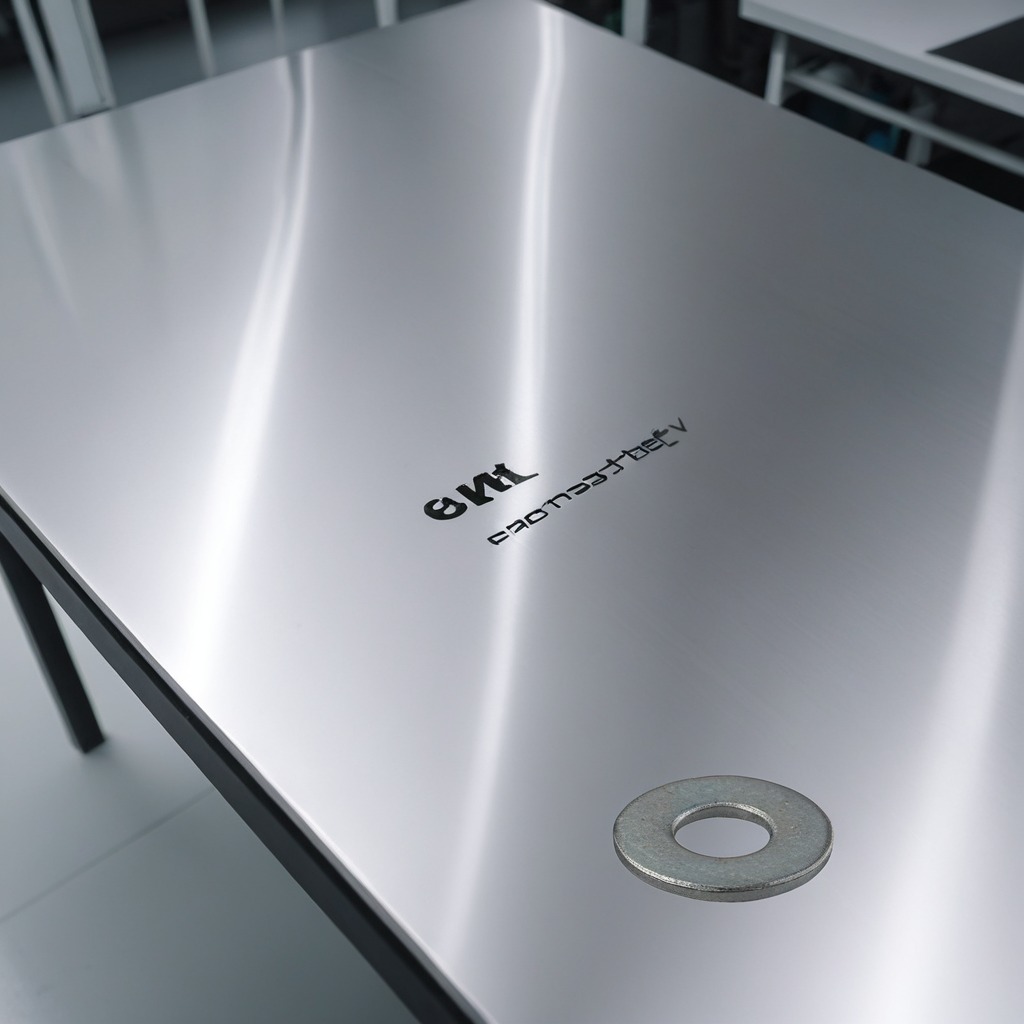
A flat metal washer lies on the stainless steel table in a high-end prototyping lab.